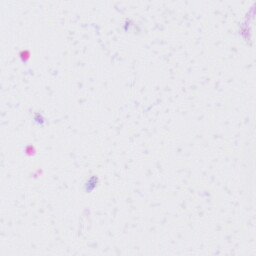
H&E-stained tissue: Liver